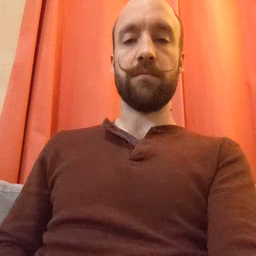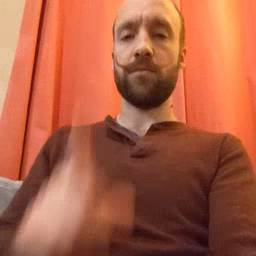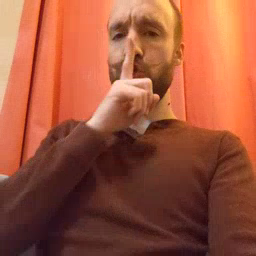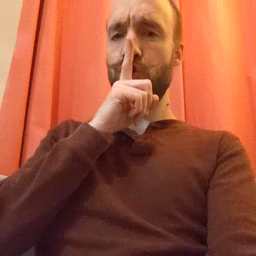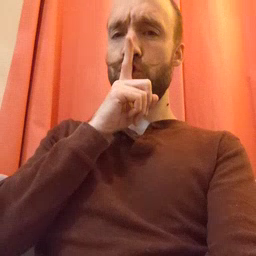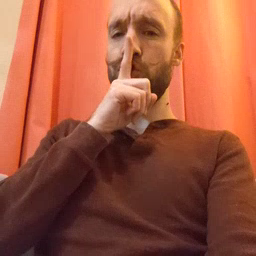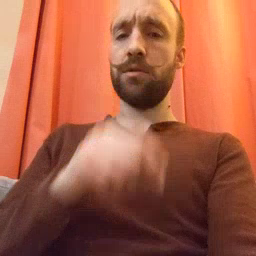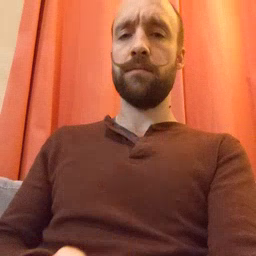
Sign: shhh